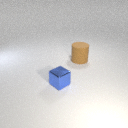
small blue metal cube in front of large brown rubber cylinder